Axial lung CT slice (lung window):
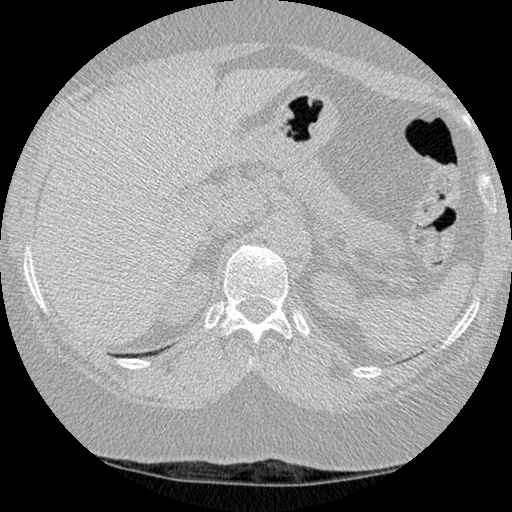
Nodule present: no